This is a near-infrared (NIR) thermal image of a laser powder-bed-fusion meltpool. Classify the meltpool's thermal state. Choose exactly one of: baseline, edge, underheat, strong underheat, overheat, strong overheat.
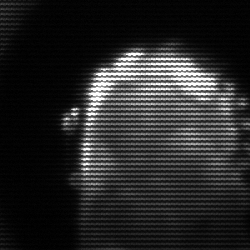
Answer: baseline